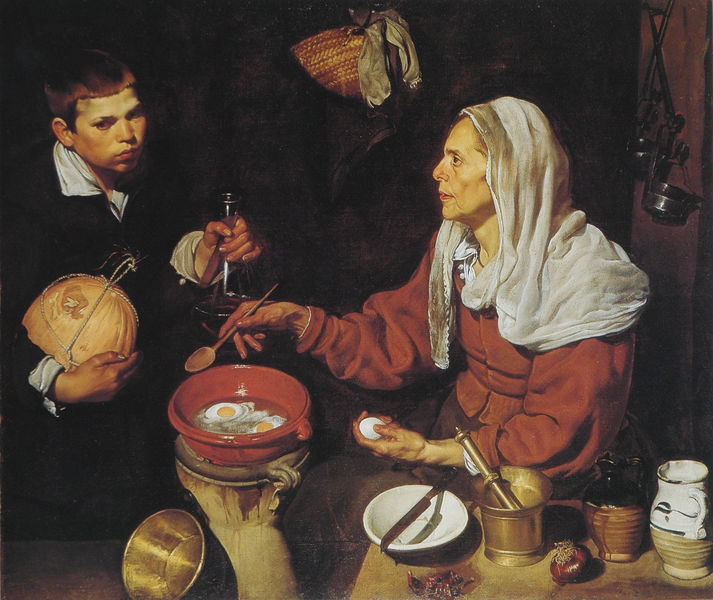
Titel: Alte Frau beim Eierbraten
Künstler: Diego Rodríguez de Silva y Velázquez
Standort: Edinburgh
Institution: National Gallery of Scotland
Schlagwörter: dunkel, gemälde, hand, mann, schatten, umhang, weiß, menschen, ocker, braun, frau, frisur, getränk, haar, holz, kleid, lampe, licht, mund, nase, ohr, orange, profil, raum, schwarz, tisch, tische, zimmer, blick, dame, rot, schleier, tuch, beige, rock, alt, flasche, gesichter, hemd, wand, alte, augen, bluse, falten, halten, kragen, mensch, messer, schale, schüssel, teller, tragen, holland, hände, innenraum, niederlande, portrait, gold, haare, interieur, mantel, schnur, innen, kind, mutter, augenbrauen, lippe, lippen, ohren, bauern, genre, ofen, henkel, kanne, krug, kürbis, vase, kübel, spanien, topf, wangen, genrebild, essen, löffel, wein, kopftuch, glanz, korb, stube, kammer, junge, augenbraue, töpfe, zwiebel, griff, gefäß, messing, zinn, knabe, velasquez, spanisch, seil, geschirr, kupfer, probieren, manschetten, speisen, hausfrau, tasche, mahlzeit, karaffe, küche, braten, köchin, krüge, schmecken, wams, messe, schnurr, velazquez, laute, kochen, käse, bodne, eimer, gefäße, alte frau, genregemälde, drinken, kelle, hänkel, dotter, eigelb, sohn, kochlöffel, mörser, ablage, gabel, holländer, schwerz, hexe, herd, bauernszene, eier, gaze, kellen, schöpflöffel, harre, messel, stössel, haartuch, gewürze, murillo, einer, spiegelei, weinkrug, zimmre, testen, flsche, beteck, casserole, chili, chilli, dings, eierbräterin, eiweiß, frühlingszwiebel, haarschnitt, holzlöffel, mume, spanischer maler, spiegeleier, velasques, schlae, ei, hh, ei in hand, kochlöfel, kochlöffell